Question: In GPS based applications, it is important that the user enable his GPS. If not then usually we would show a dialog stating that the user "".
When the user press OK he will be redirected to the Settings page, I don't like this solution since it takes the user out of the application context in to the settings.
I have noticed that "google maps" application has a better solution, which is to show a neat dialog when a GPS feature is needed. Upon the user's selection "OK" GPS will be enabled without any redirection to the settings.
checkout the image below:

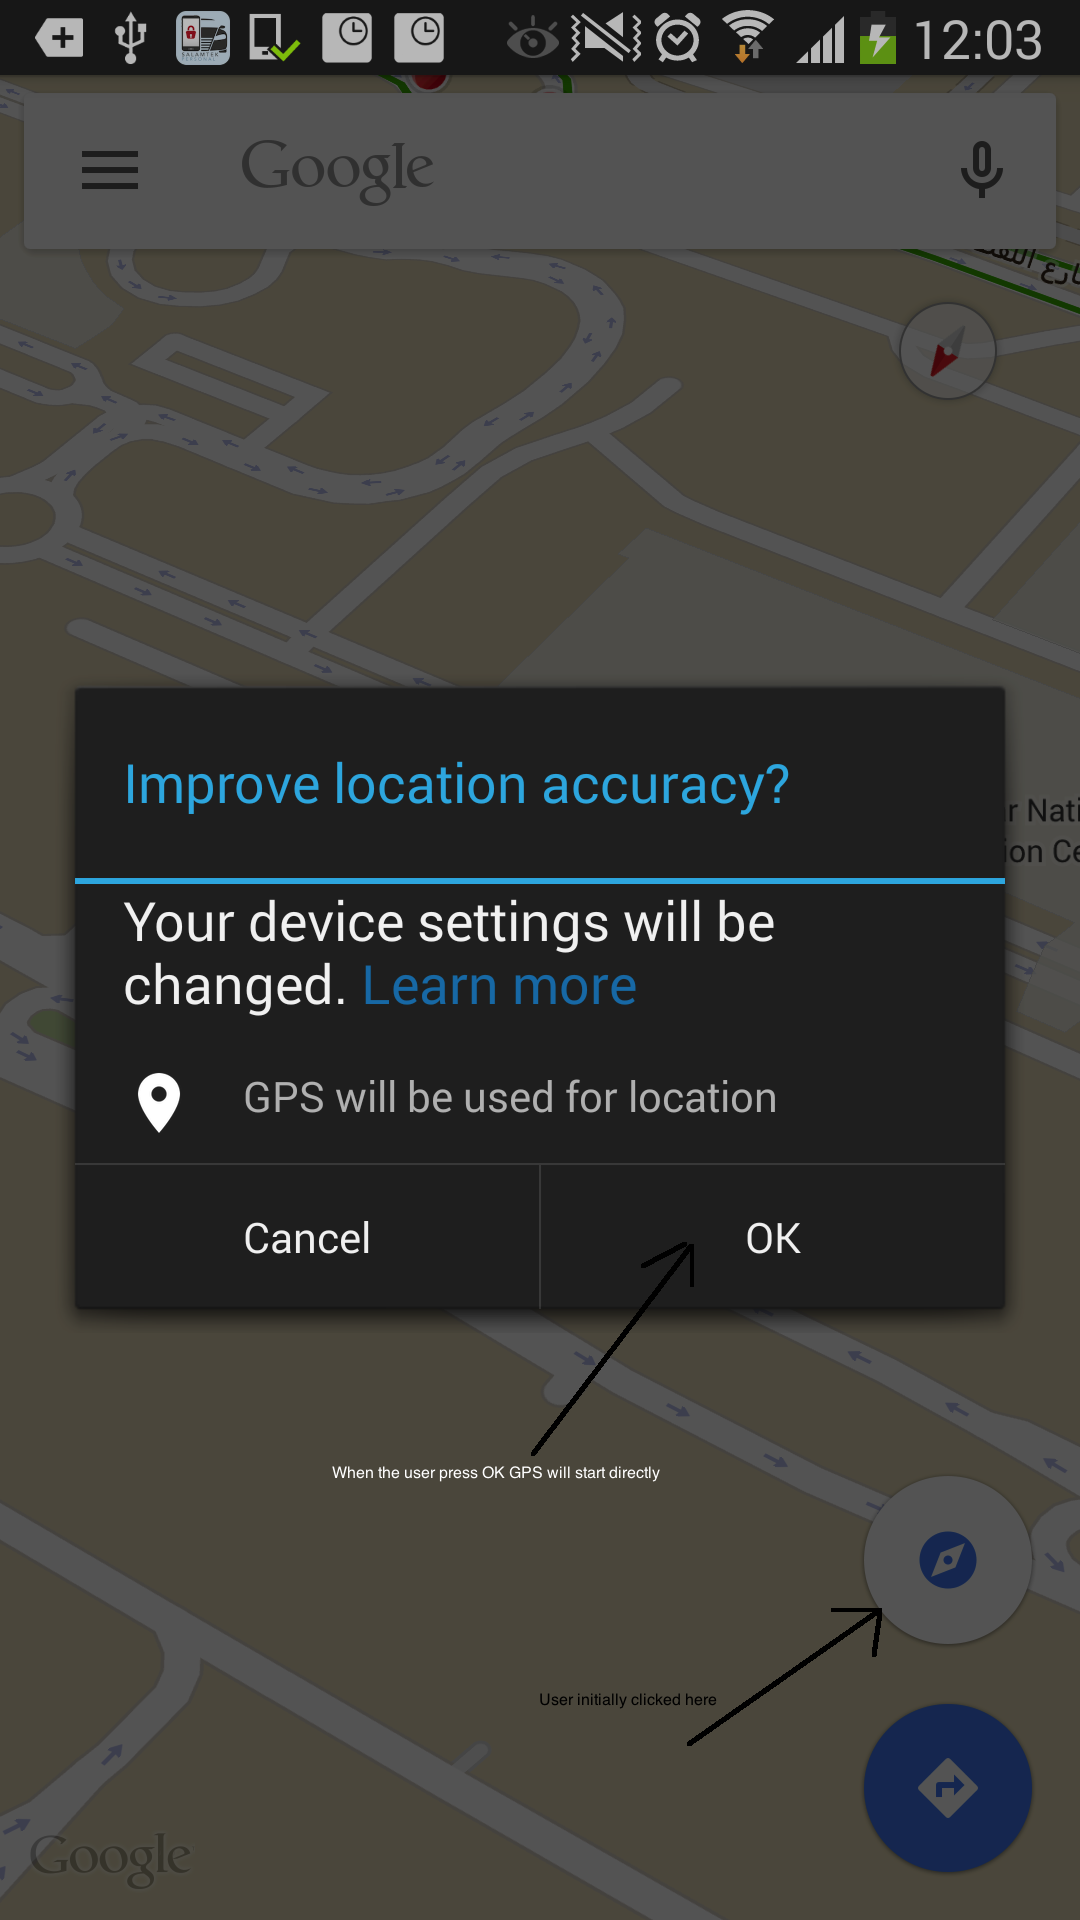
Answer: To have that feature you need:
-
'compile 'com.google.android.gms:play-services-location:16.0.0''
-
-
'''
// Check the location settings of the user and create the callback to react to the different possibilities
LocationSettingsRequest.Builder locationSettingsRequestBuilder = new LocationSettingsRequest.Builder()
.addLocationRequest(mLocationRequest);
PendingResult<LocationSettingsResult> result =
LocationServices.SettingsApi.checkLocationSettings(mGoogleApiClient, locationSettingsRequestBuilder.build());
result.setResultCallback(mResultCallbackFromSettings);
'''
And then create the callback:
'''
// The callback for the management of the user settings regarding location
private ResultCallback<LocationSettingsResult> mResultCallbackFromSettings = new ResultCallback<LocationSettingsResult>() {
@Override
public void onResult(LocationSettingsResult result) {
final Status status = result.getStatus();
//final LocationSettingsStates locationSettingsStates = result.getLocationSettingsStates();
switch (status.getStatusCode()) {
case LocationSettingsStatusCodes.SUCCESS:
// All location settings are satisfied. The client can initialize location
// requests here.
break;
case LocationSettingsStatusCodes.RESOLUTION_REQUIRED:
// Location settings are not satisfied. But could be fixed by showing the user
// a dialog.
try {
// Show the dialog by calling startResolutionForResult(),
// and check the result in onActivityResult().
status.startResolutionForResult(
MapActivity.this,
REQUEST_CHECK_SETTINGS);
} catch (IntentSender.SendIntentException e) {
// Ignore the error.
}
break;
case LocationSettingsStatusCodes.SETTINGS_CHANGE_UNAVAILABLE:
Log.e(TAG, "Settings change unavailable. We have no way to fix the settings so we won't show the dialog.");
break;
}
}
};
'''
And then, finally, in 'onActivityResult' I had the following:
'''
/**
* Used to check the result of the check of the user location settings
*
* @param requestCode code of the request made
* @param resultCode code of the result of that request
* @param intent intent with further information
*/
@Override
protected void onActivityResult(int requestCode, int resultCode, Intent intent) {
//final LocationSettingsStates states = LocationSettingsStates.fromIntent(intent);
switch (requestCode) {
case REQUEST_CHECK_SETTINGS:
switch (resultCode) {
case Activity.RESULT_OK:
// All required changes were successfully made
if (mGoogleApiClient.isConnected() && userMarker == null) {
startLocationUpdates();
}
break;
case Activity.RESULT_CANCELED:
// The user was asked to change settings, but chose not to
break;
default:
break;
}
break;
}
}
'''